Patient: sex M, age 60
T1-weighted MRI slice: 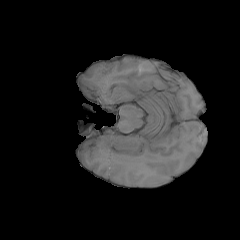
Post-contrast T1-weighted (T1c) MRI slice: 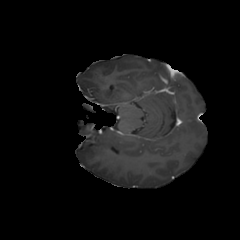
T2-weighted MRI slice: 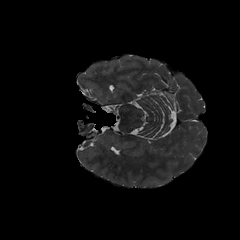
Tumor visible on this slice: no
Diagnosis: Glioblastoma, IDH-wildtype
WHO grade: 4